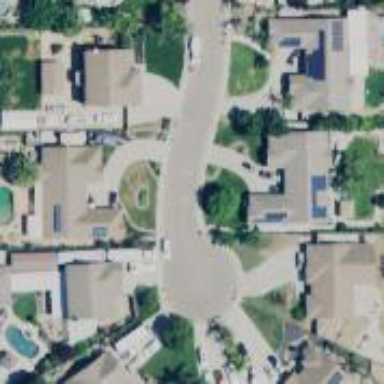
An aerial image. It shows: Residential area consisting of single-family homes.